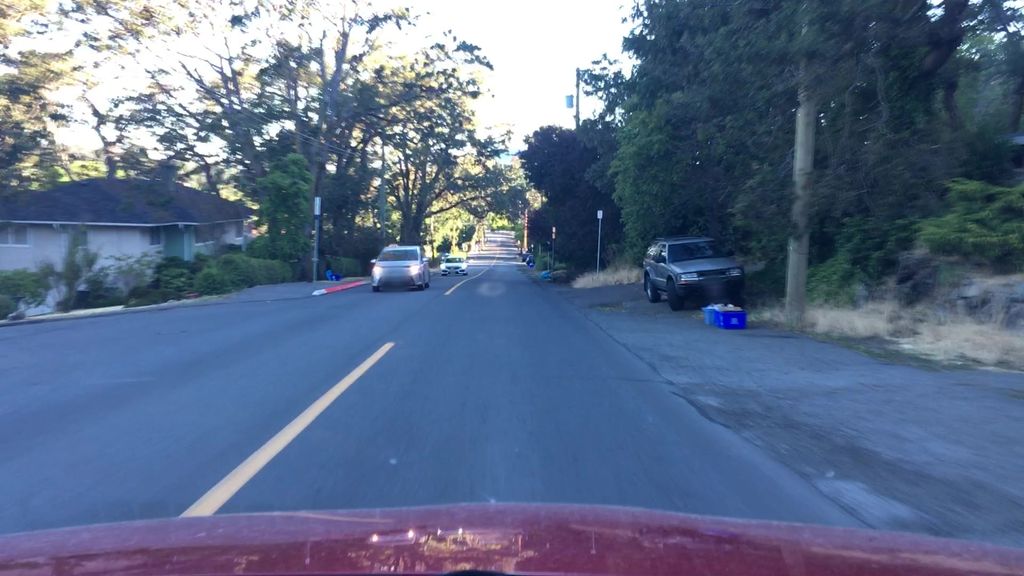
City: victoria